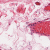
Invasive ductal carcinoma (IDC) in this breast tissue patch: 0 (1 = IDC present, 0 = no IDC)